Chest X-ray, PA view. Patient: 44 years old, sex F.
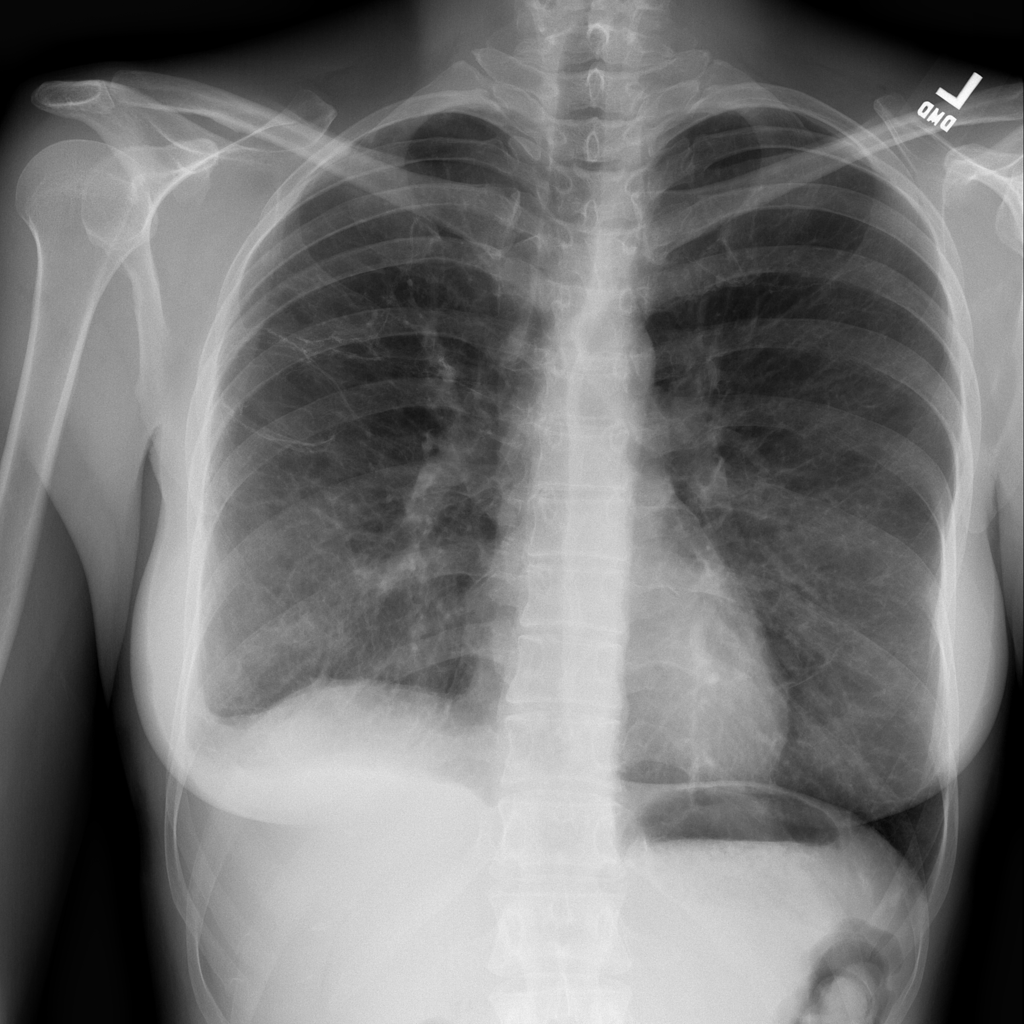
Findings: No Finding